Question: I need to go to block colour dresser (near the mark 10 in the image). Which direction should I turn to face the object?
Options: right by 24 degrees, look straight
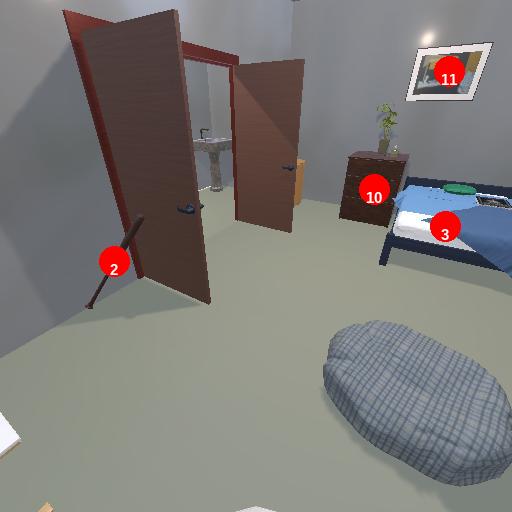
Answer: right by 24 degrees